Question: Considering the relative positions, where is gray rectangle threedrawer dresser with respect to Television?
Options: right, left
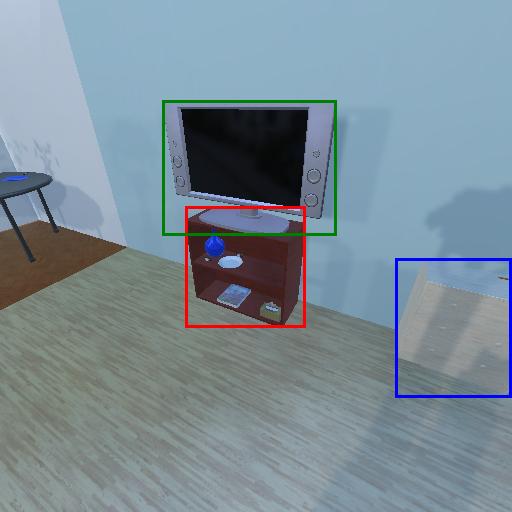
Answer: right